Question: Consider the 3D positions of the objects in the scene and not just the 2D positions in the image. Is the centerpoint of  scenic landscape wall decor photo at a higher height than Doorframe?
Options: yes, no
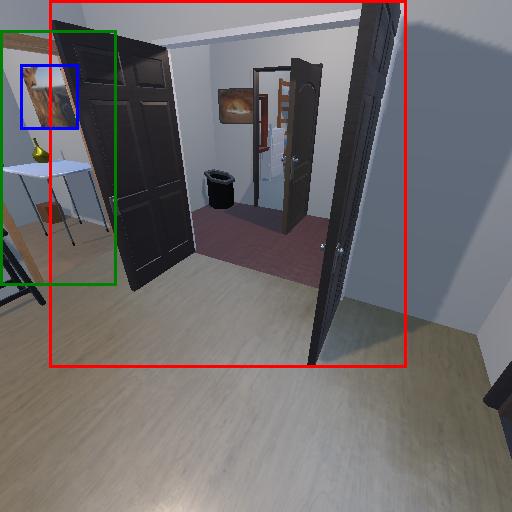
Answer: yes